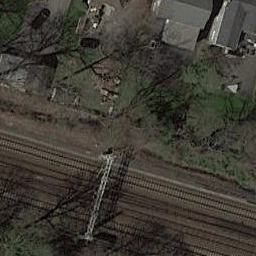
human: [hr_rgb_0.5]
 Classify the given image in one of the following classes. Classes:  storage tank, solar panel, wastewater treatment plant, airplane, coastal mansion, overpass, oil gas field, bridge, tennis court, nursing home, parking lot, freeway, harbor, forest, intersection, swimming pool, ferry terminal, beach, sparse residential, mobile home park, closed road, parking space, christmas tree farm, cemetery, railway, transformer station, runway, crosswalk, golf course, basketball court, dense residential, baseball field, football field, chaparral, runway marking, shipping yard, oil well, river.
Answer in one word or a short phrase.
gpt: railway